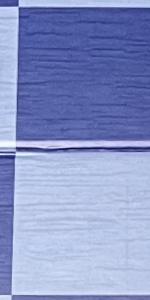
Label: Empty